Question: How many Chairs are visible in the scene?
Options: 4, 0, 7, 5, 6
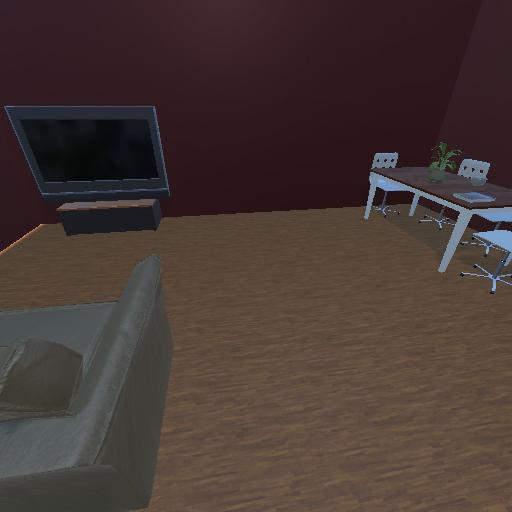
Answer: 4